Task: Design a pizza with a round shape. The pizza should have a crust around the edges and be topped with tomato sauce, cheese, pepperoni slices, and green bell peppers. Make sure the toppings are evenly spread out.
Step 155:
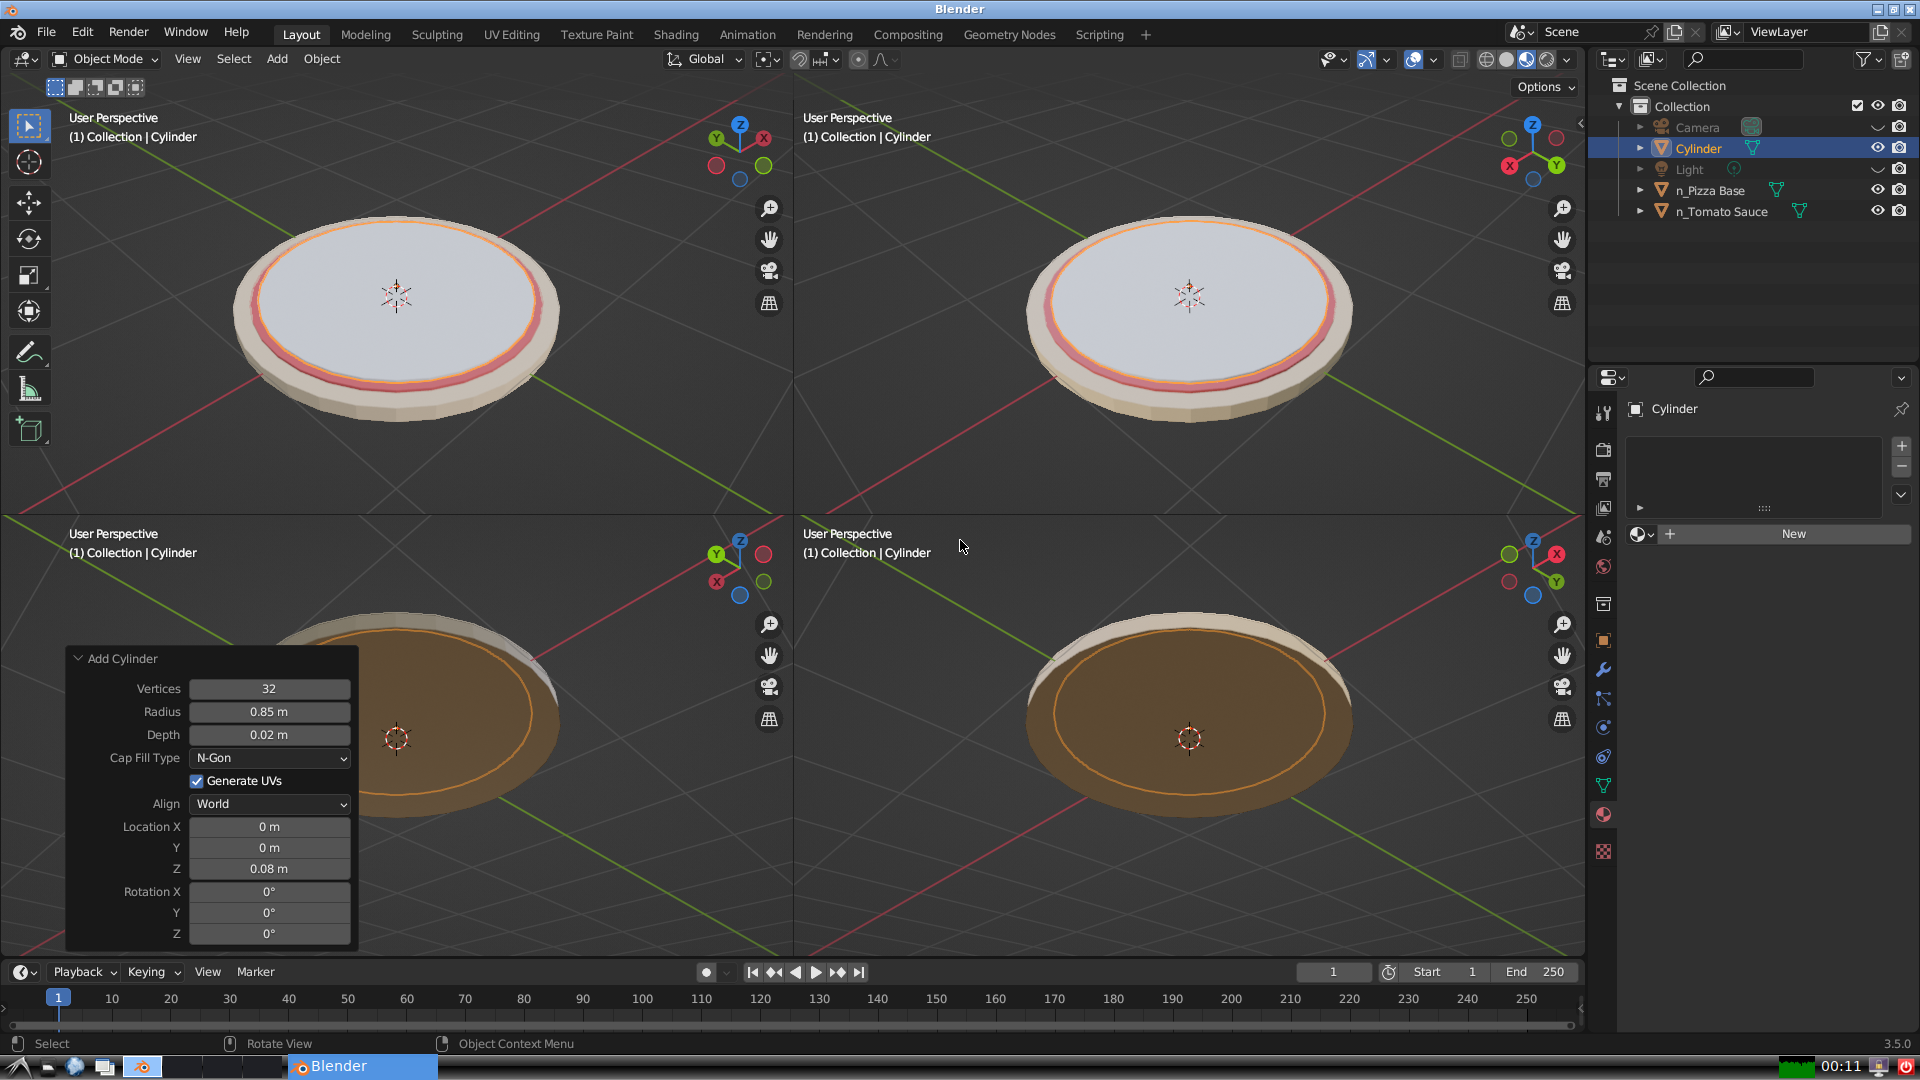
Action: {"mouse_move": [1608, 631]}